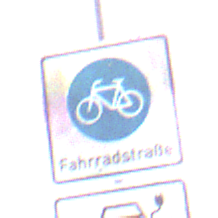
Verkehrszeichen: BeginnFahrradstrasse
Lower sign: MehrspurigeFahrzeugeFrei11
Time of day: MorningAfternoon
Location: Outdoor (Nature)
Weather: PartlyCloudy
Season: NotSpecified
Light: Natural